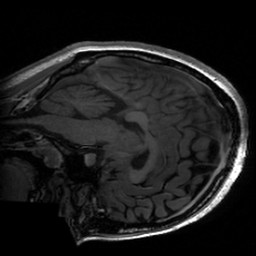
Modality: T1w
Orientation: sagittal
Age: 21
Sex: female